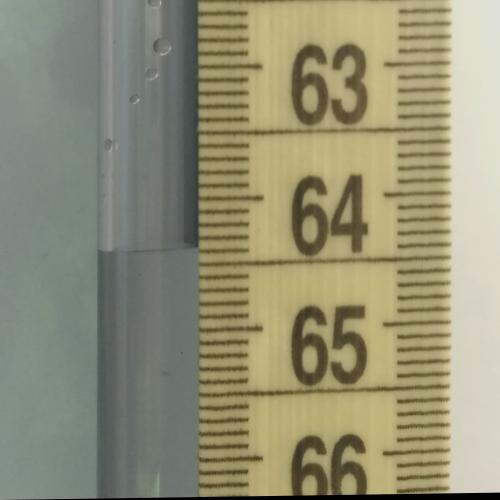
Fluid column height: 64.4 cm